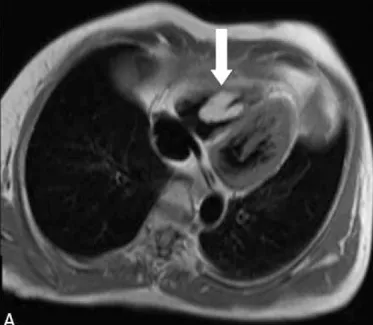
An echogenic RV mass is seen on transthoracic echocardiography. The horizontal, long-axis (4-chamber view), T1-weighted, black-blood image showing a well-circumscribed, high-signal mass in the RV cavity (arrow, A).
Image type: radiology (mri)